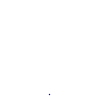
Particle: proton